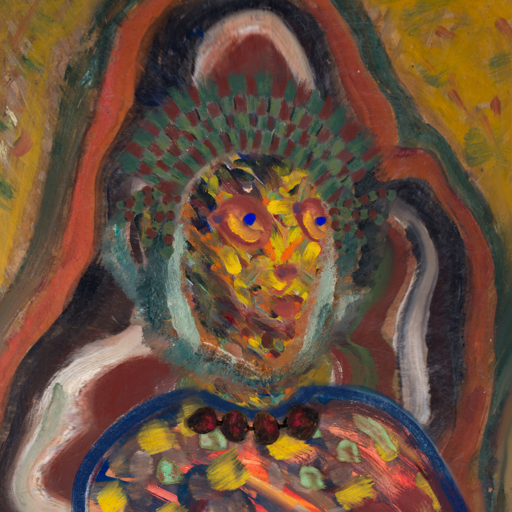
Background: AfterRaid, Head And Neck Side: An_Impression, Face Side: Mother_And_Son_Son, Bust: Mother_And_Son_Mother, Hair Side: Boggyland, Head Accessory: After_Raid_Crown, Second Necklace: Blank, Necklace: Mosgoul, Baby: Blank